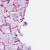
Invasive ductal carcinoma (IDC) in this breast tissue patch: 1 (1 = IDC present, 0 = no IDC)